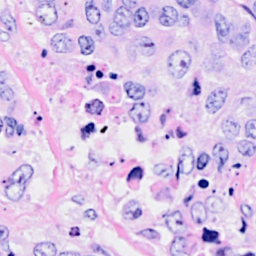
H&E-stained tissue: Breast